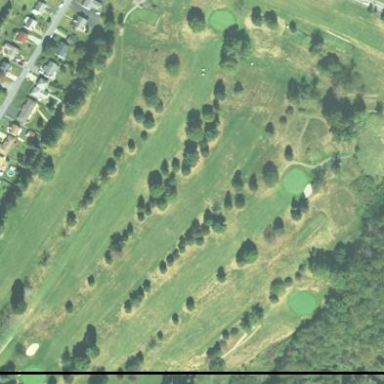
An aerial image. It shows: Golf course surrounded by greenery.